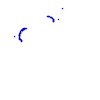
Particle: proton